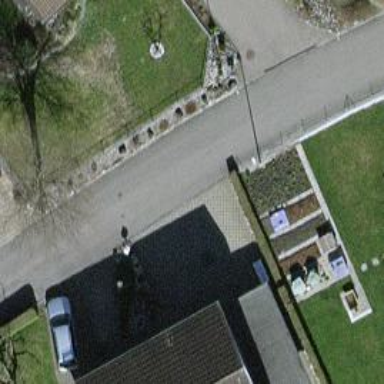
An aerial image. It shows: Paved residential road.